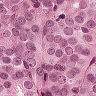
Metastatic tissue present: yes